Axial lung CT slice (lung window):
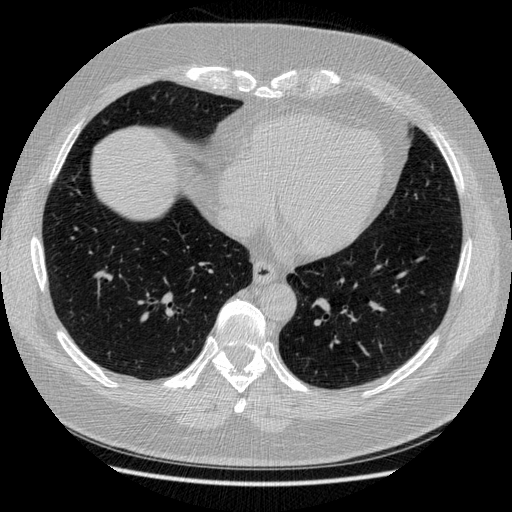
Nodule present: no